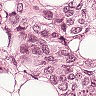
Metastatic tissue present: yes